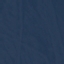
Land use / land cover class: SeaLake